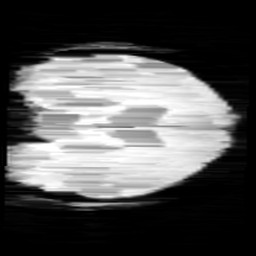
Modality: minIP
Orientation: coronal
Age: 11
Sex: female
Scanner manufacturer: siemens
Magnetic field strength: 3 T
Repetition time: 0.027 s
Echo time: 0.02 s